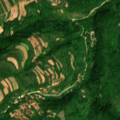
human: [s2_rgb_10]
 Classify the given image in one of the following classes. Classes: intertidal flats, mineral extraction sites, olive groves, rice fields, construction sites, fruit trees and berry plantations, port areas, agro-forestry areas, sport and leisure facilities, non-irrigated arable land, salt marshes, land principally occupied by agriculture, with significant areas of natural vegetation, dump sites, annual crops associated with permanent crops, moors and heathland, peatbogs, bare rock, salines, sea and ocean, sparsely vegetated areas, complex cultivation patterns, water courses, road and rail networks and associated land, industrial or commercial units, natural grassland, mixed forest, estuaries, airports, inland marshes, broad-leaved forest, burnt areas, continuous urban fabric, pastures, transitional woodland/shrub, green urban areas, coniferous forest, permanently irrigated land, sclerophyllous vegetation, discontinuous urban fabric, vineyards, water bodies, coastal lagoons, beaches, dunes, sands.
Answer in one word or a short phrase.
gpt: non-irrigated arable land, land principally occupied by agriculture, with significant areas of natural vegetation, broad-leaved forest, natural grassland, transitional woodland/shrub